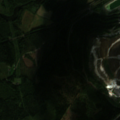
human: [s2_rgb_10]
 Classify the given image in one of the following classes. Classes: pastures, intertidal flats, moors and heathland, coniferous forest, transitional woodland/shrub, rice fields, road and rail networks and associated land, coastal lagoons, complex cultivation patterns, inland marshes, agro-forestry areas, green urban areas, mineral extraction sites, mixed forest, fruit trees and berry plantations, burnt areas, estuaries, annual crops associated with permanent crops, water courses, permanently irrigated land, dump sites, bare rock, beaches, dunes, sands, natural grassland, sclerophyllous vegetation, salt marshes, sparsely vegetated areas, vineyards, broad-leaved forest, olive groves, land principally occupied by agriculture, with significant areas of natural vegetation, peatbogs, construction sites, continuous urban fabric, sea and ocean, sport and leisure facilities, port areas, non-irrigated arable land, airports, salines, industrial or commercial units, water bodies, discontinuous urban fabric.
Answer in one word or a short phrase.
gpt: discontinuous urban fabric, dump sites, land principally occupied by agriculture, with significant areas of natural vegetation, mixed forest, transitional woodland/shrub, water bodies